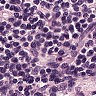
Metastatic tissue present: no